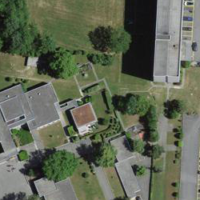
EUNIS habitat code: 54
Species observed at this site:
Acer pseudoplatanus